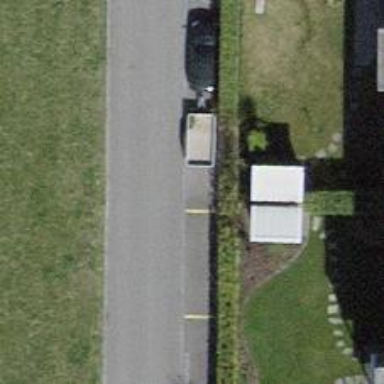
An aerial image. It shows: Parking area with surface.